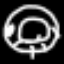
Label: donut